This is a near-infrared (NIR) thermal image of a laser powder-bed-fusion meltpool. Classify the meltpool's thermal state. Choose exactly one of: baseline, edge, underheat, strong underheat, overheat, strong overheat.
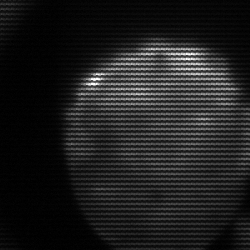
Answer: edge